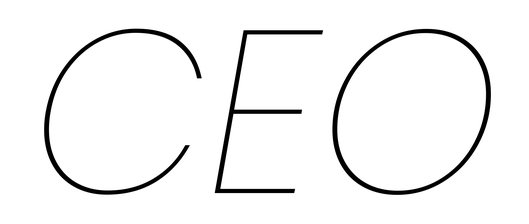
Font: Poppins-ThinItalic